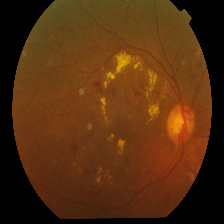
Diabetic retinopathy grade: Proliferative DR